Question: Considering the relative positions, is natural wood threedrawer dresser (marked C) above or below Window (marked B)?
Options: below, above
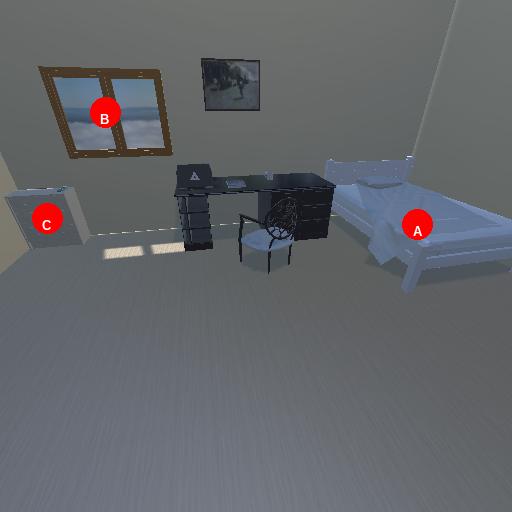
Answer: below